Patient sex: M
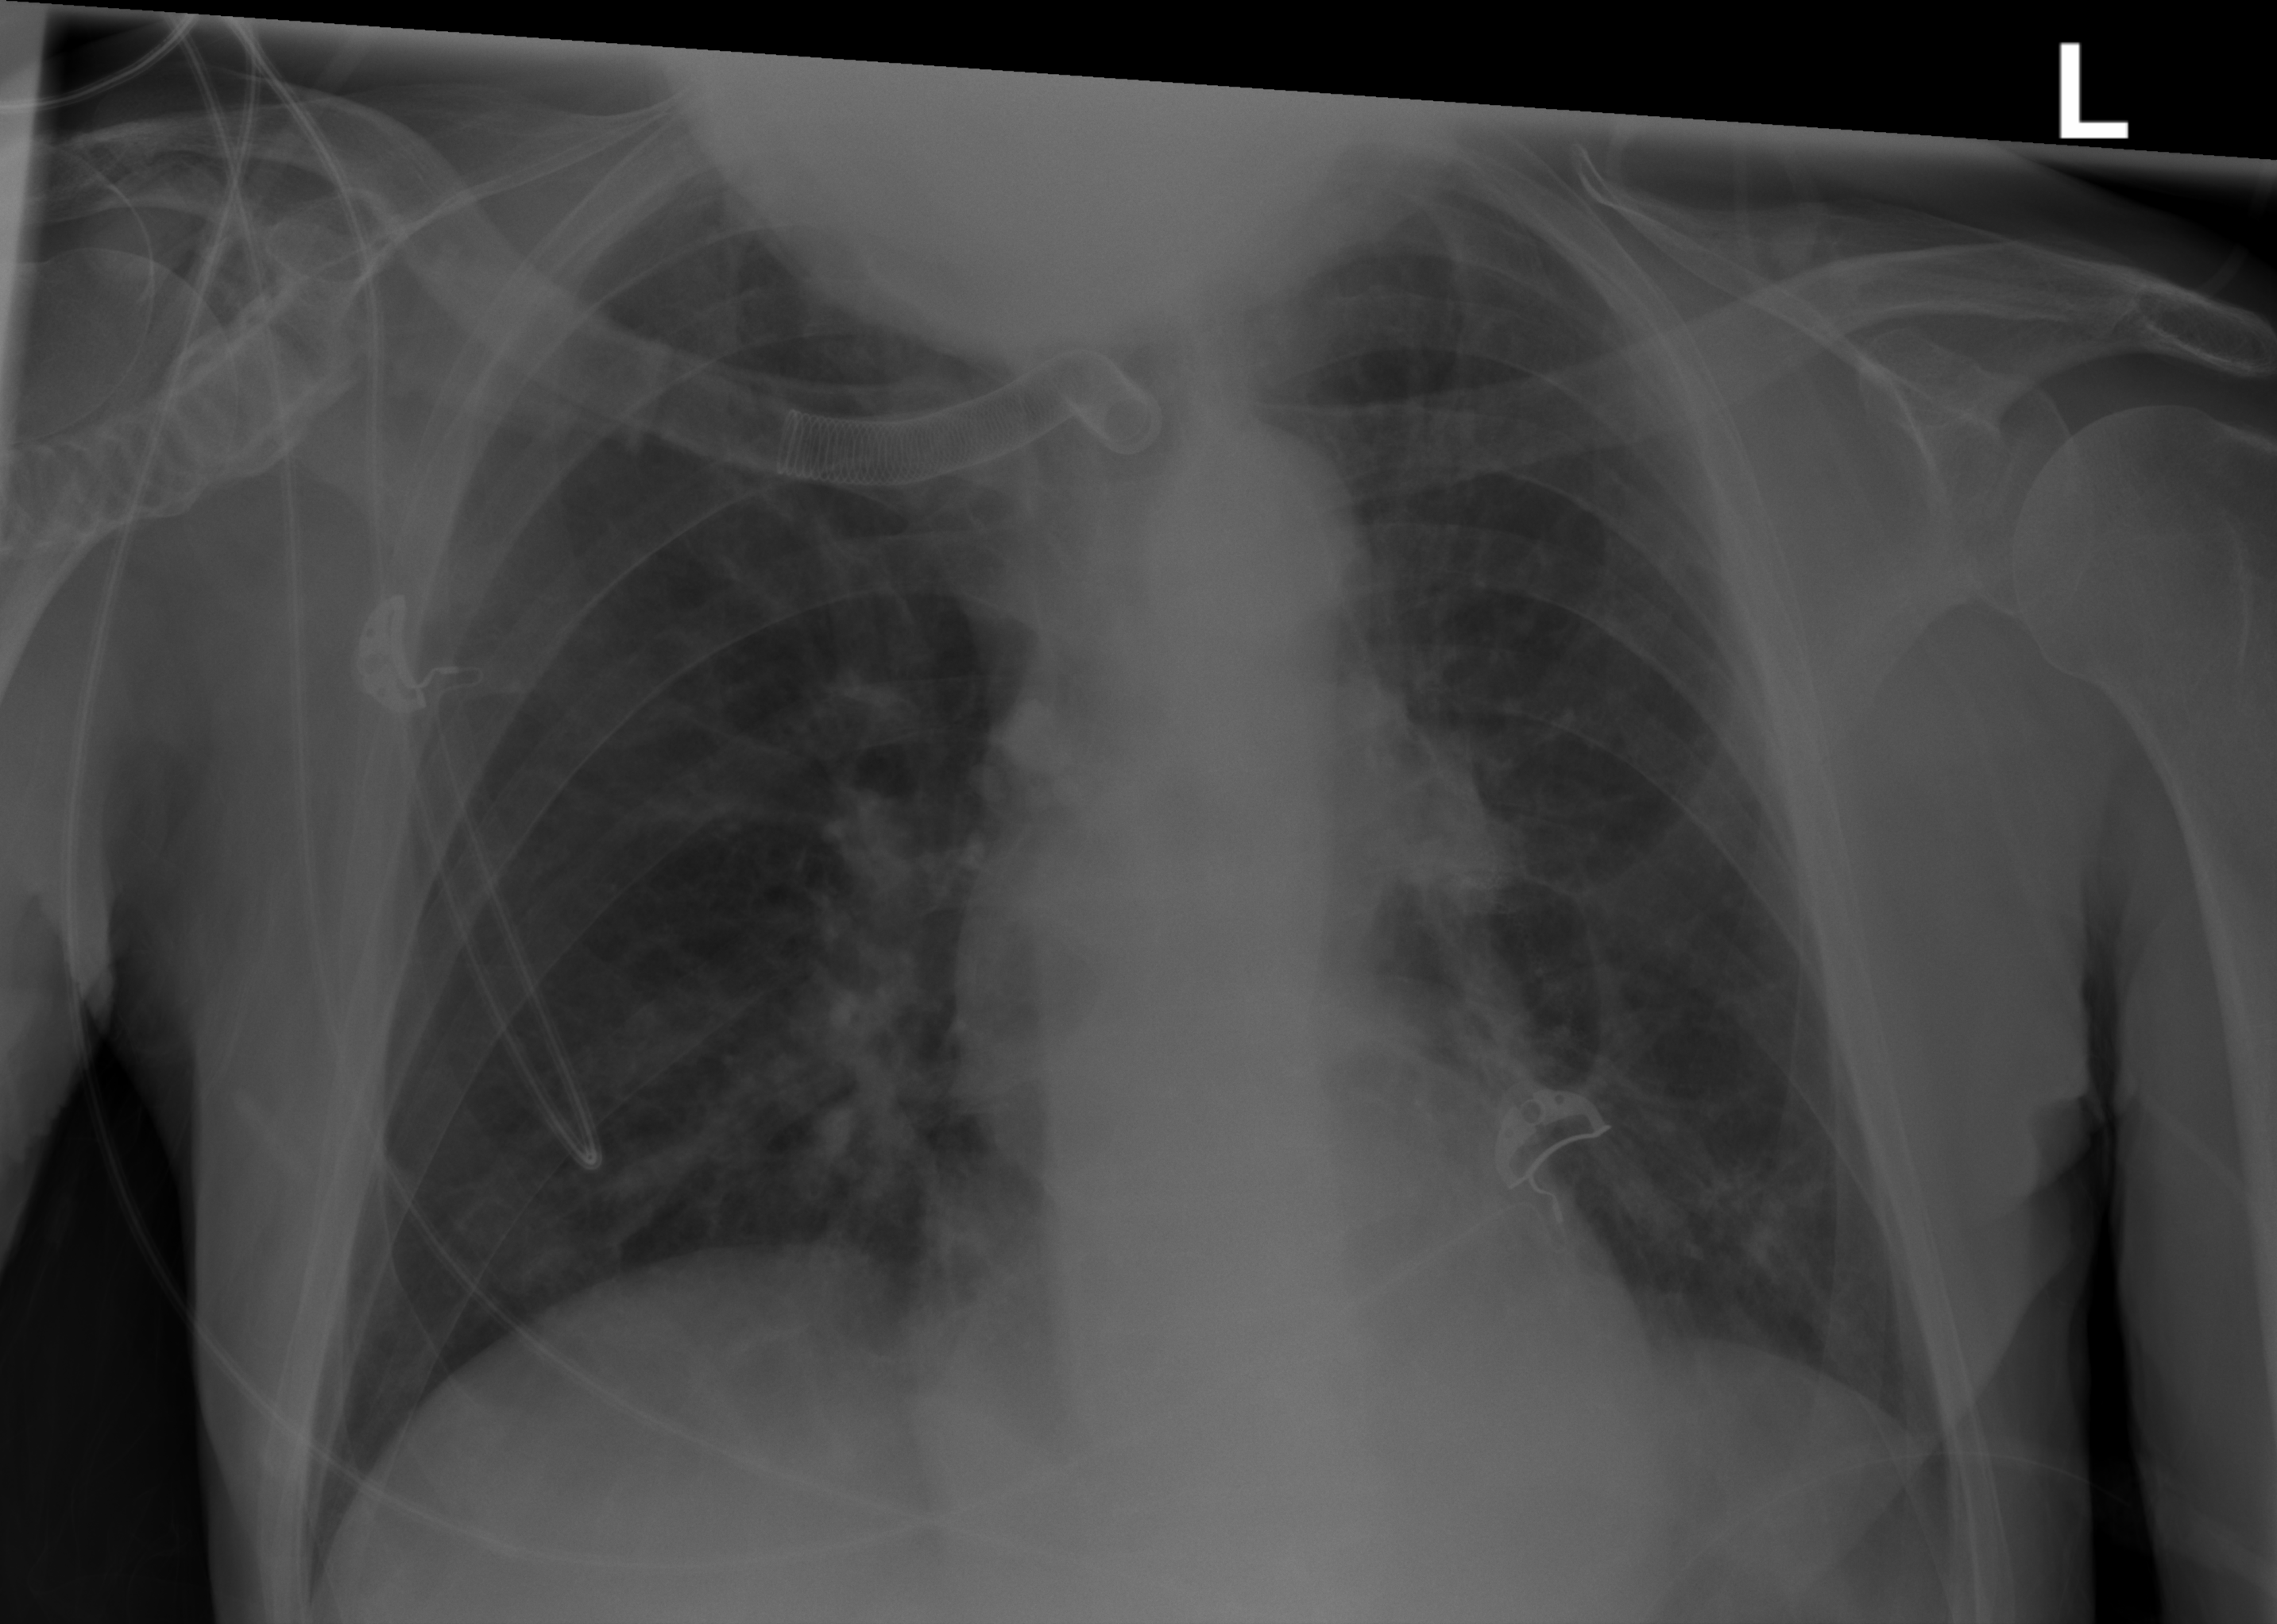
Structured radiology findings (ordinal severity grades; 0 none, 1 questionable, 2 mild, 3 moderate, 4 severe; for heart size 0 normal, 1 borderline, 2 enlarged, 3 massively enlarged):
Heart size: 1
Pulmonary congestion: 0
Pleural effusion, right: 0
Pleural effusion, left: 0
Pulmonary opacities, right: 1
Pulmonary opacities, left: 0
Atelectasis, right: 0
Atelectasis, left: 1